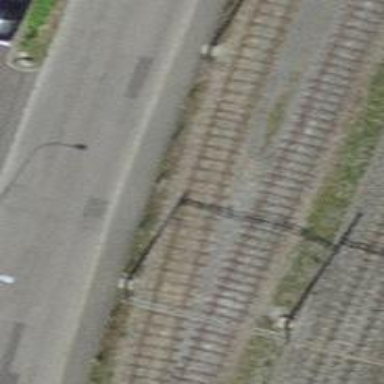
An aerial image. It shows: Rail yard with electrified rails and single track.